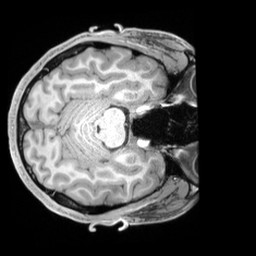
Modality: T1w
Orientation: axial
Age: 23
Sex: male
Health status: ill
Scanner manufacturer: siemens
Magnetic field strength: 3 T
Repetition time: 2.2 s
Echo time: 0.00218 s